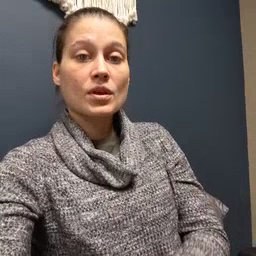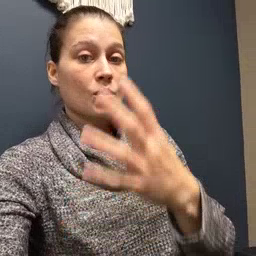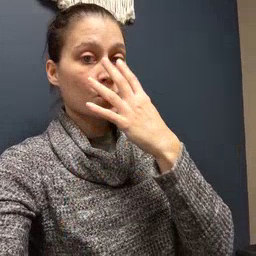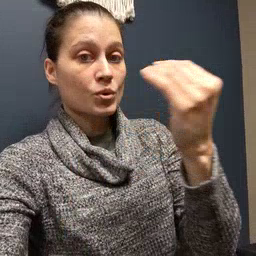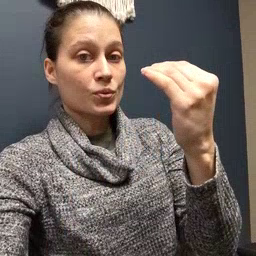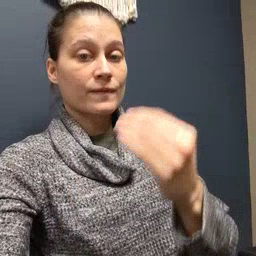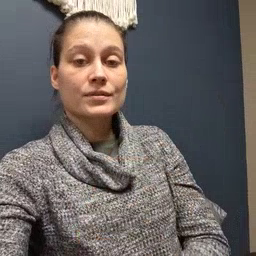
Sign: wolf